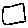
Label: square